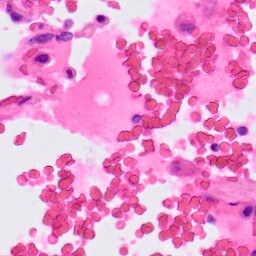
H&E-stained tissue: Lung